Question: I was trying to play with <URL> using Rails 4.0.0.rc1 and ruby 1.9.3p392.
Then I try to access
'http://localhost:3000/products'
I'm having error:
> 'twitter/bootstrap/bootstrap.less' wasn't found.
Please see attached screenshot.
Code available at <URL>

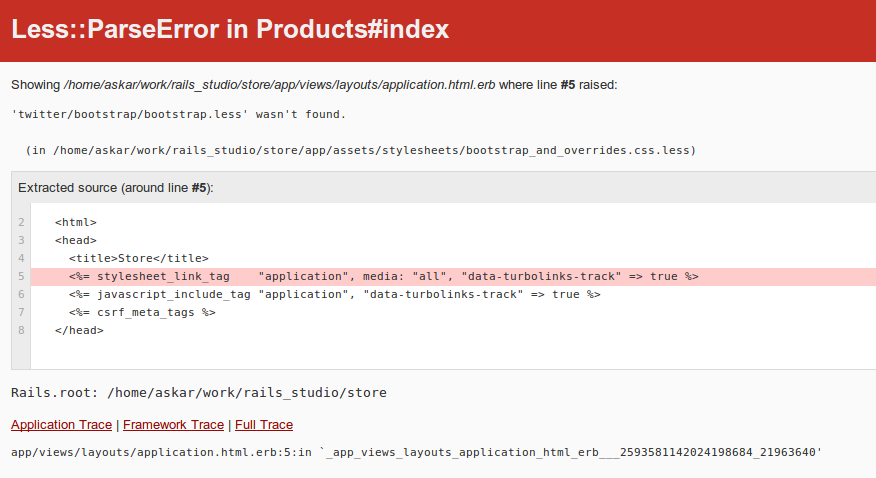
Answer: You have to require Bootstrap LESS (bootstrap_and_overrides.css.less) in your application.css
'''
/*
*= require bootstrap_and_overrides
*/
'''